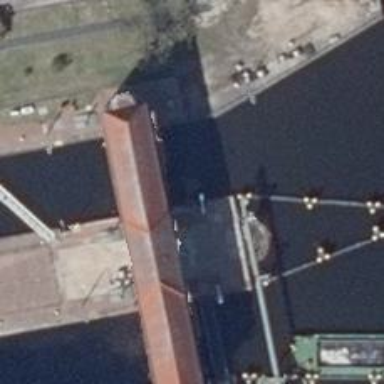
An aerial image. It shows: Lock gate on waterway.